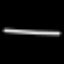
Label: line